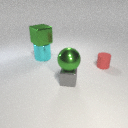
small gray metal cube below large green metal sphere